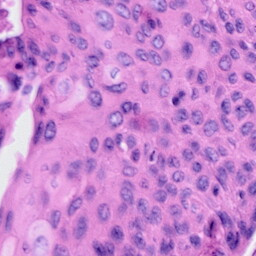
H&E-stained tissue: Cervix